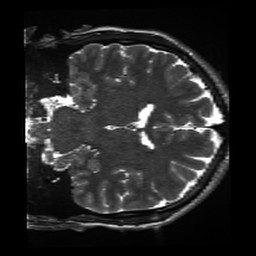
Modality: inplaneT2
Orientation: coronal
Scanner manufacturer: siemens
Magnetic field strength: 3 T
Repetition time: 11 s
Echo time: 0.059 s